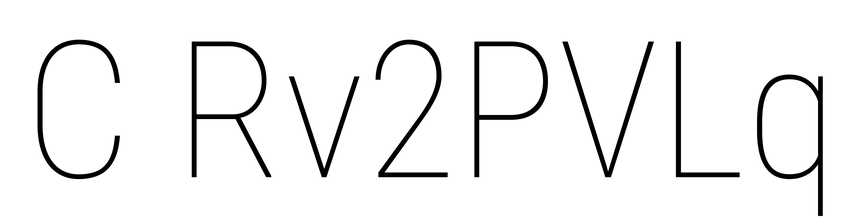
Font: Roboto_Condensed_Thin